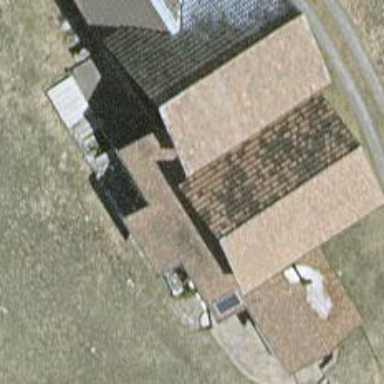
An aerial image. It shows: Simple and straightforward house.